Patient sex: M
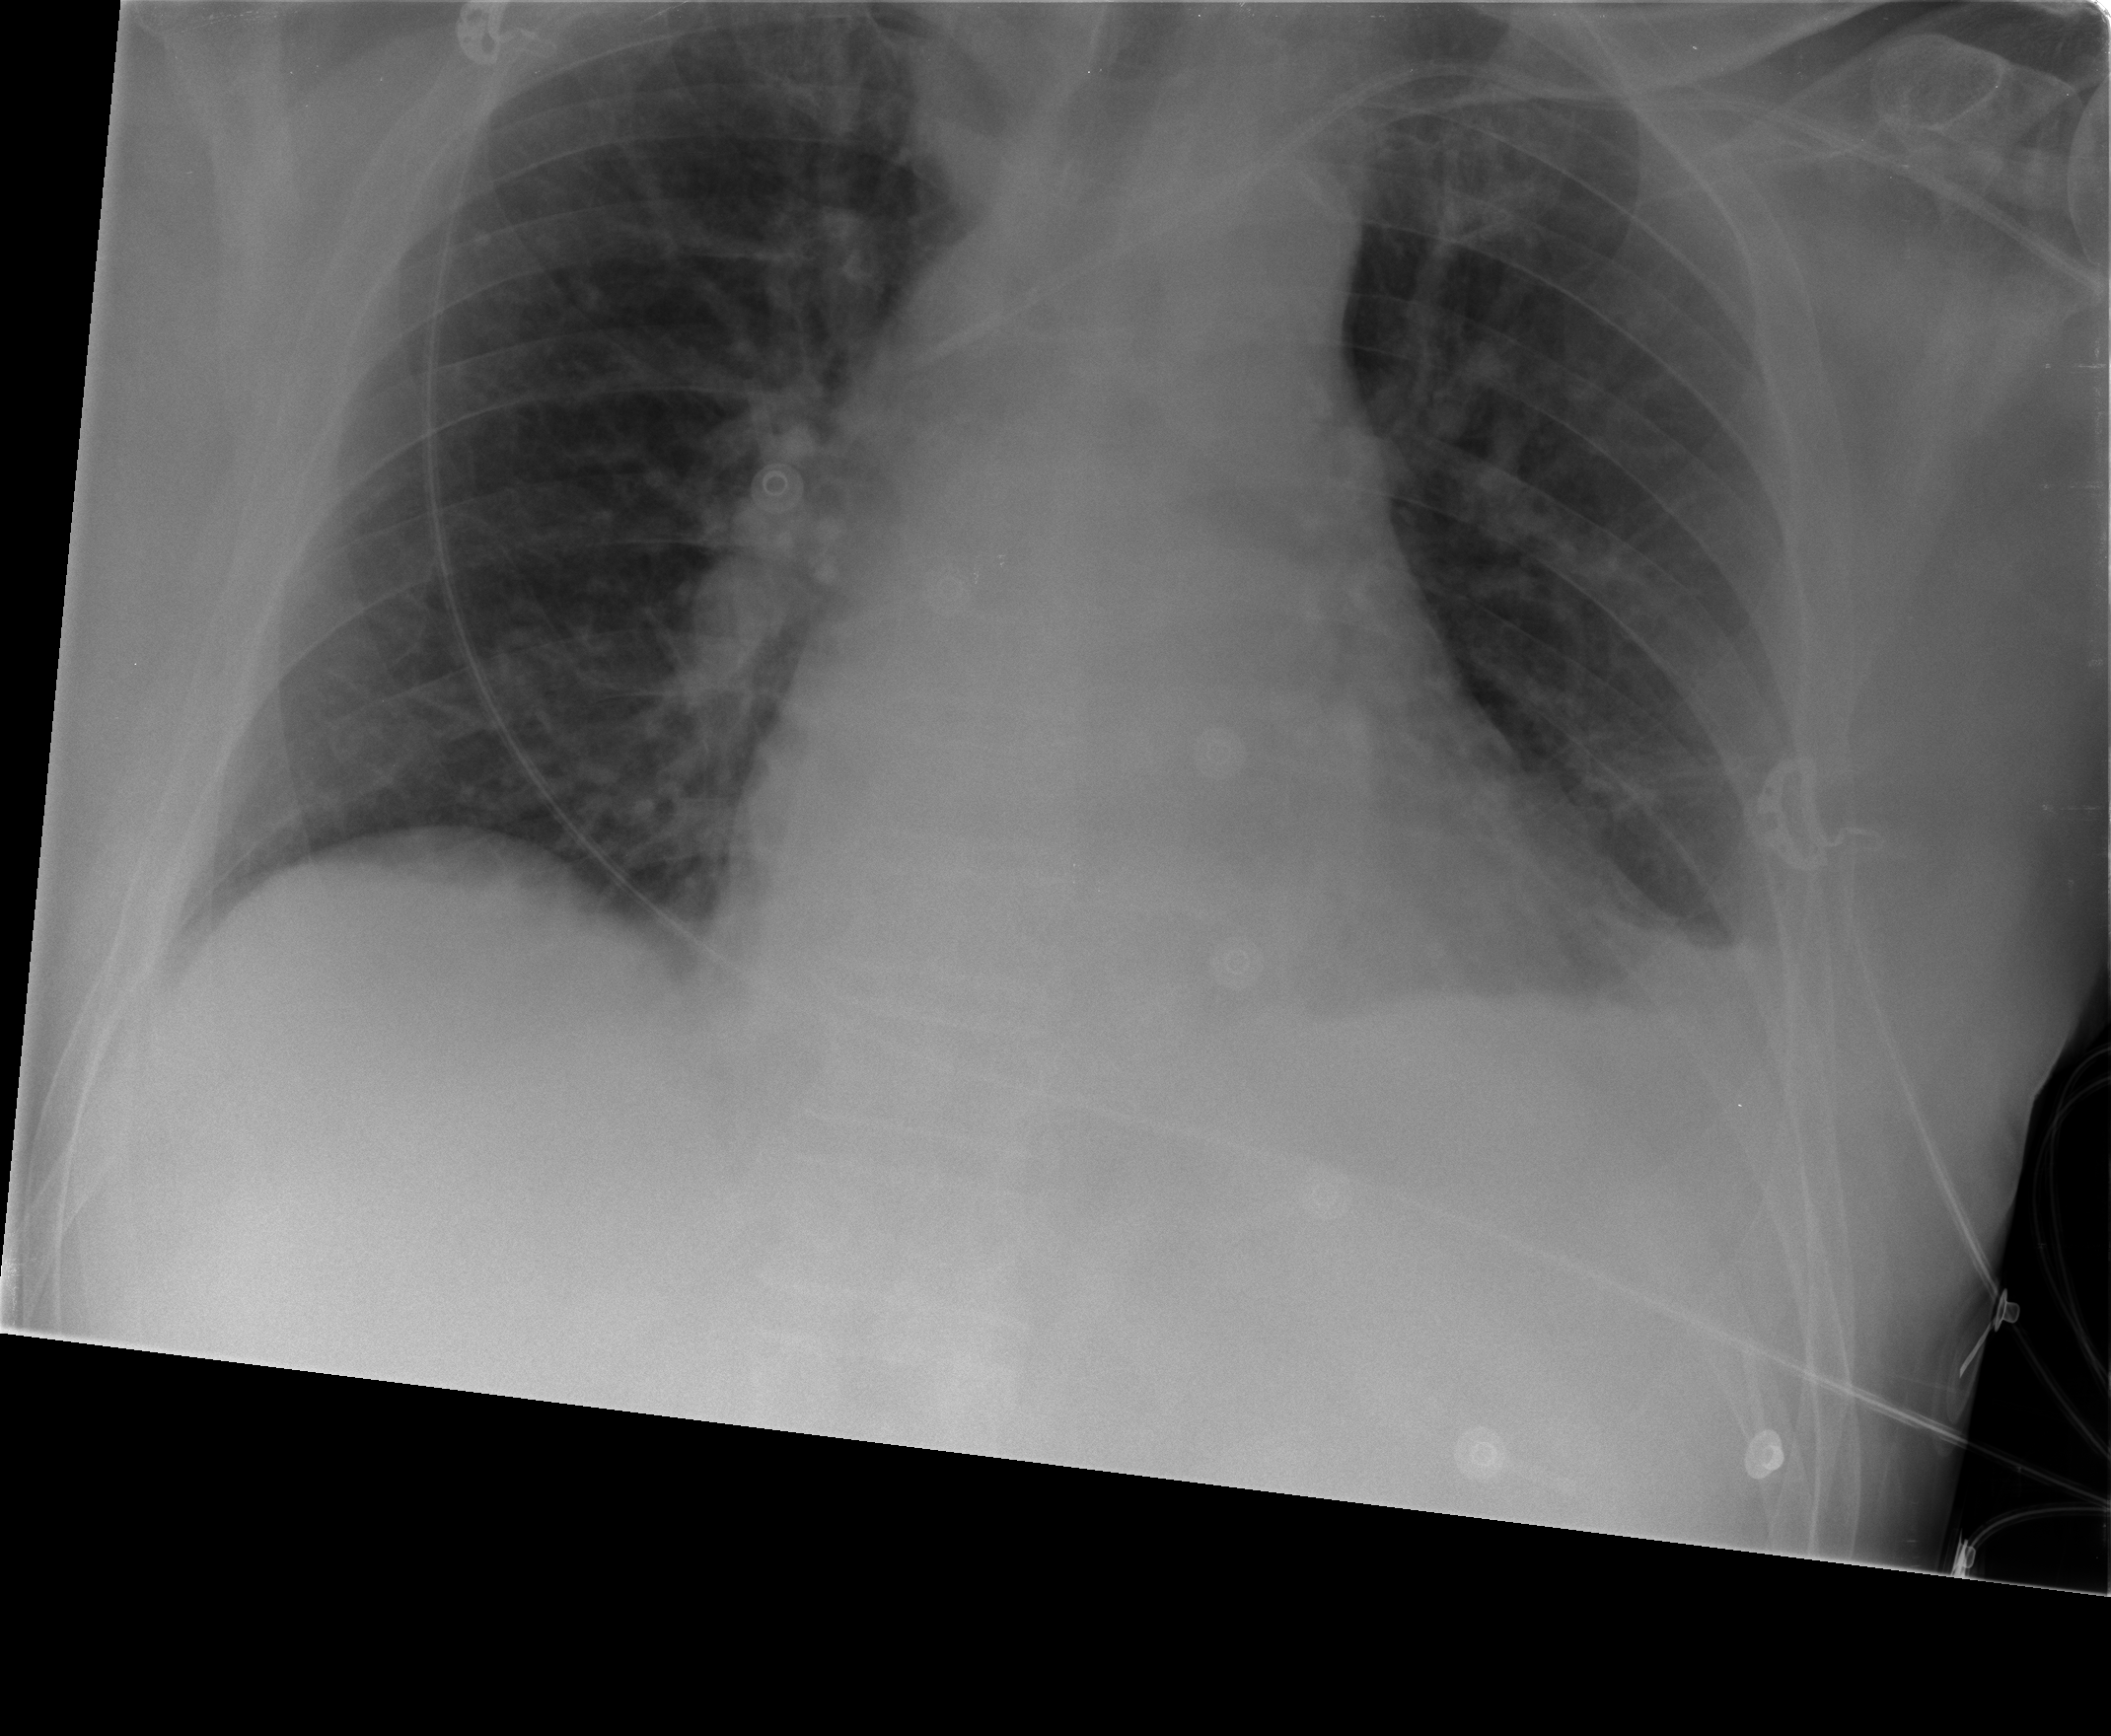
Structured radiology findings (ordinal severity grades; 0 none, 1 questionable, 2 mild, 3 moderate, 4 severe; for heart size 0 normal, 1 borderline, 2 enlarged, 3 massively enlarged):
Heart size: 2
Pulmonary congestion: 0
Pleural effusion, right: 0
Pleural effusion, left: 2
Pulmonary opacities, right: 1
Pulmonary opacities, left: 2
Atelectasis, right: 0
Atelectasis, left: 2